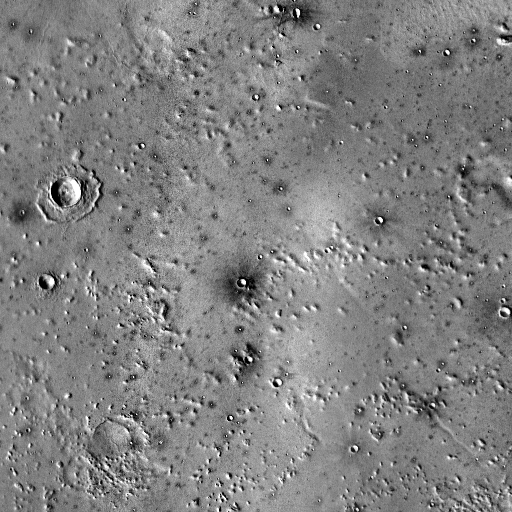
Crater classes present: Background, Other, Buried